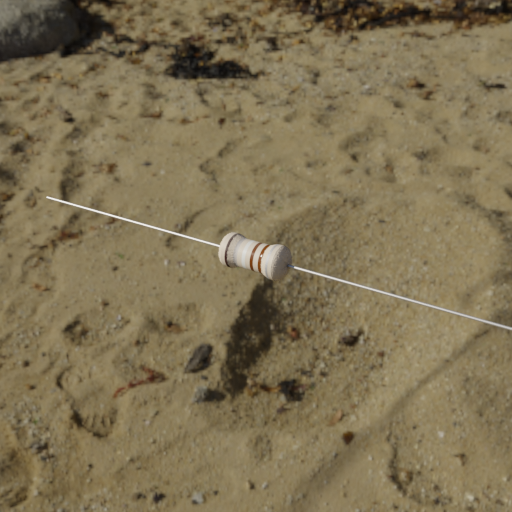
Resistor colour bands (in order): black, silver, white, brown, brown, silver